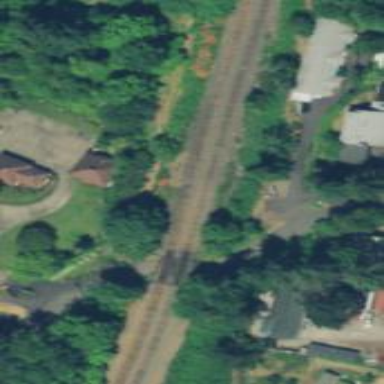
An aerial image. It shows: Railway bridge over siding.